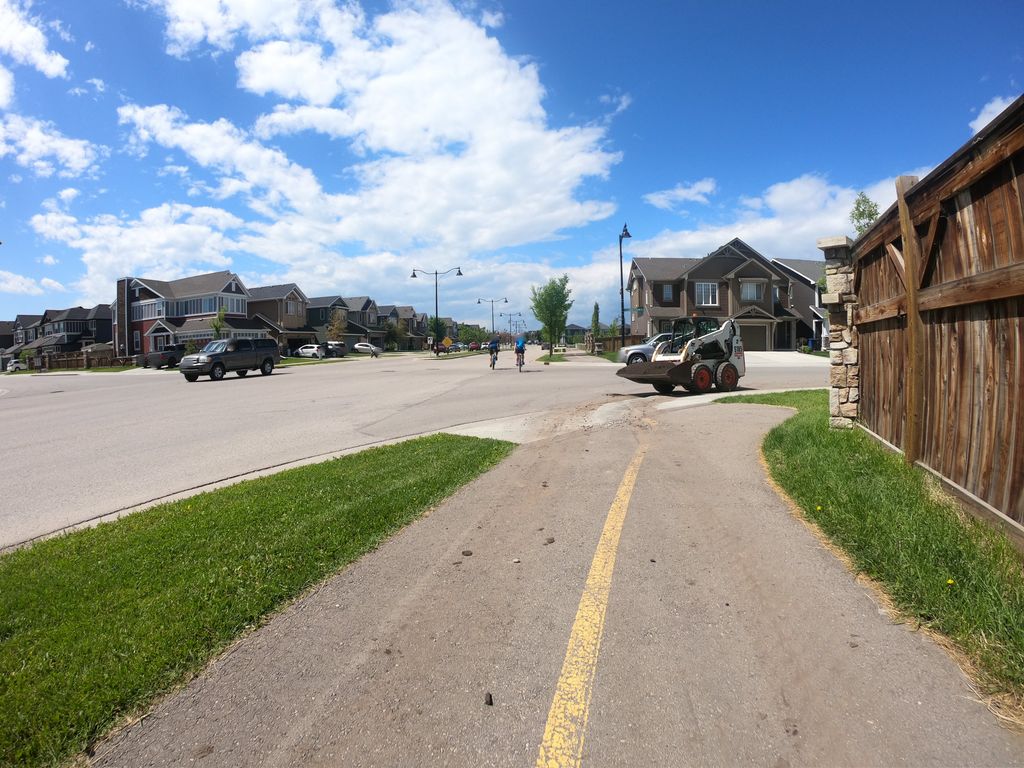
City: calgary